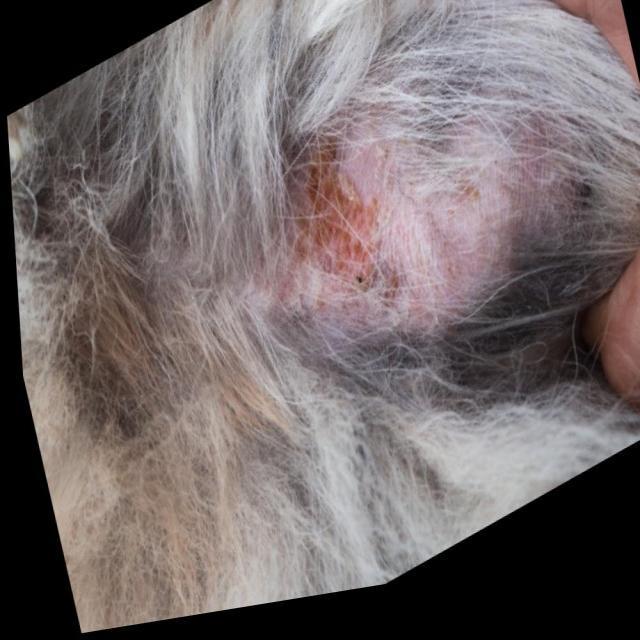
Canine dermatitis — inflammation of the skin presenting with erythema, pruritus, papules, and excoriation. May be allergic, contact, or atopic in origin.